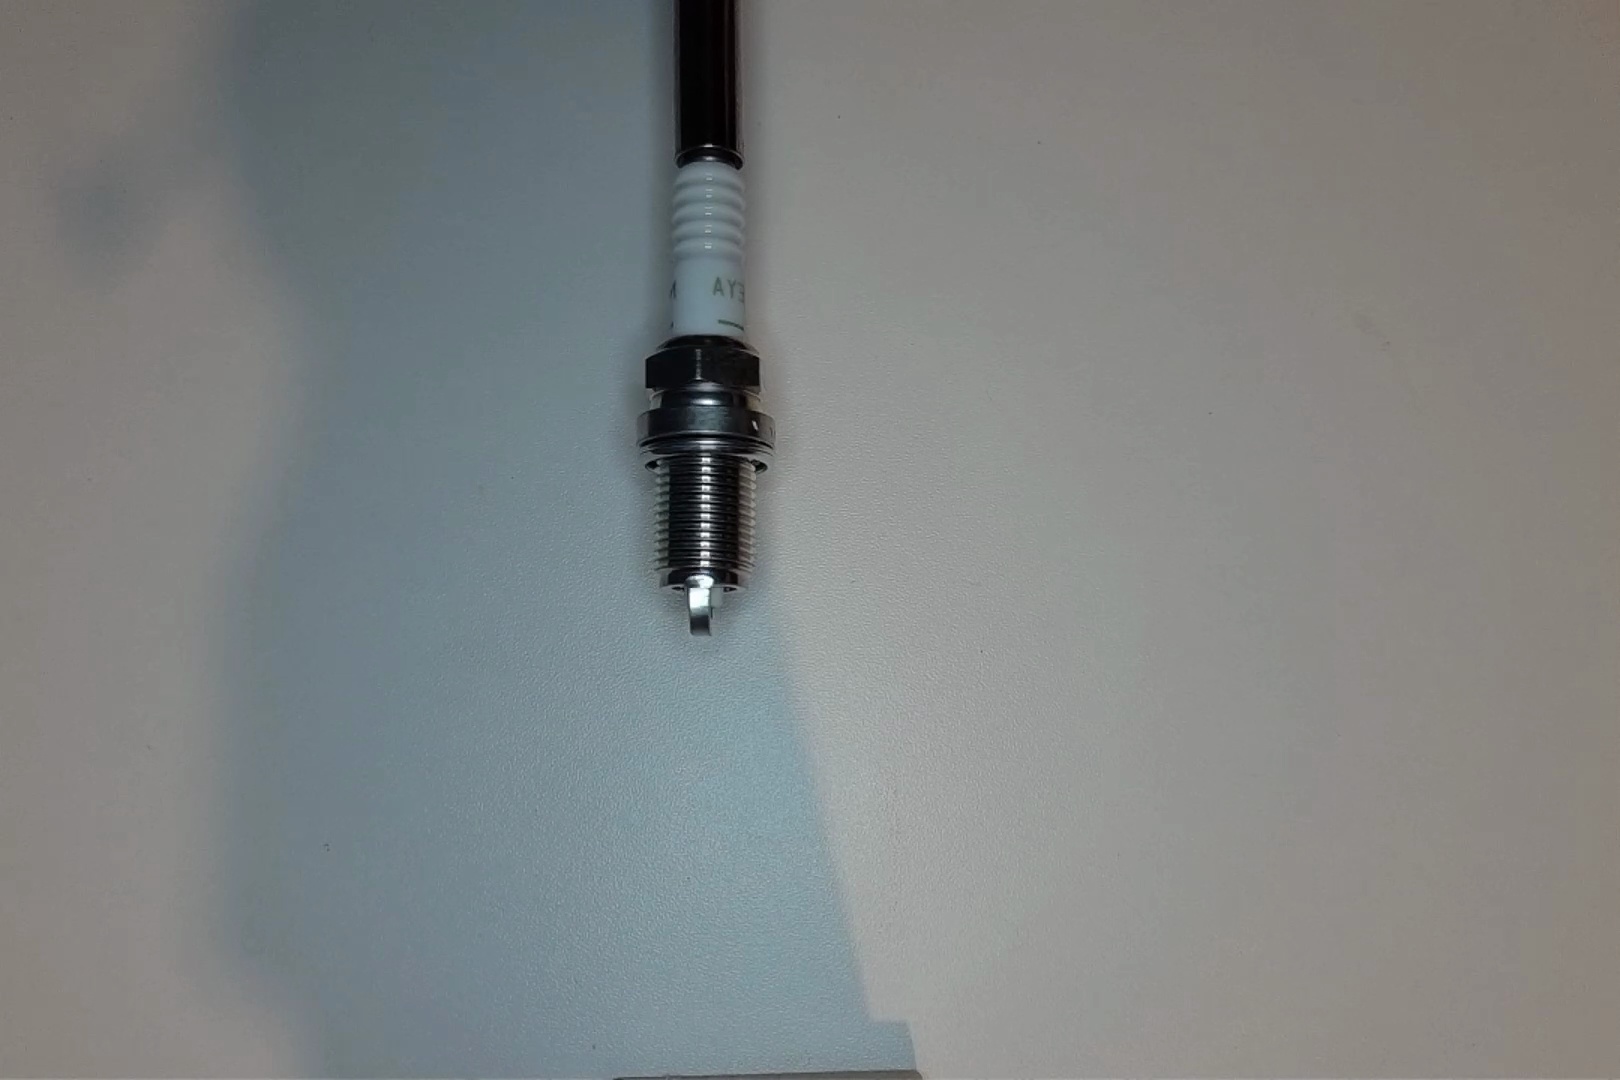
Label: normal